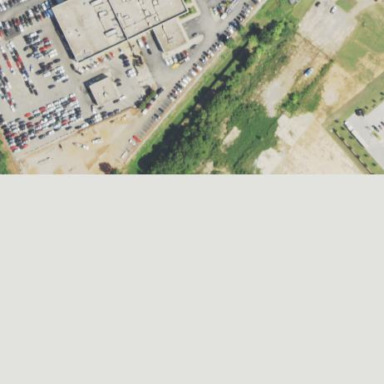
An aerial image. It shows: Car shop.